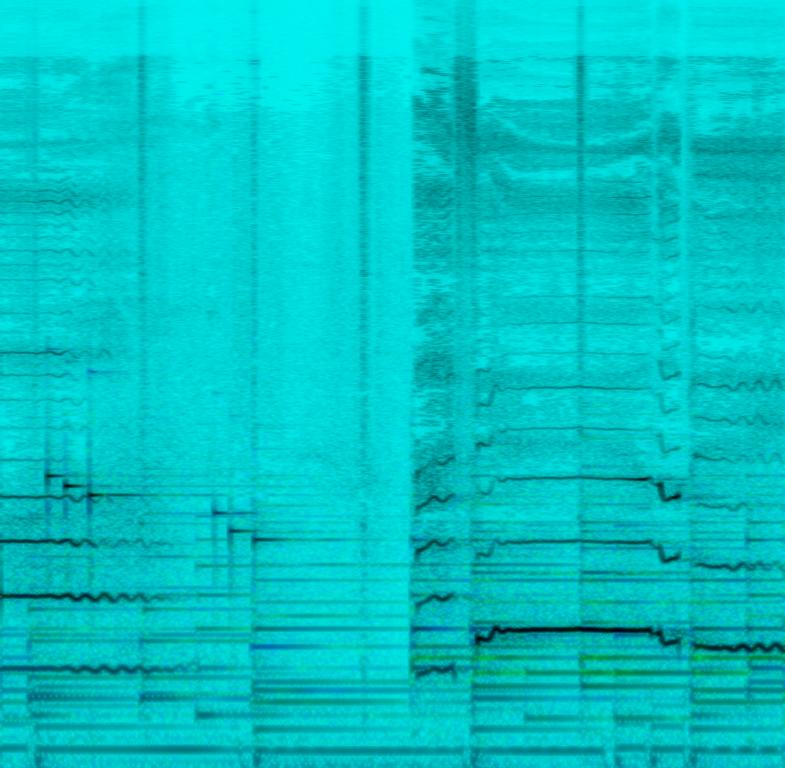
This song contains an acoustic piano playing a jazzy melody and chords along to a very light acoustic drum playing with brushes. An upright bass is playing its own line. On top of that a female voice is singing in a higher key and with a little reverb on her voice. This song may be playing at a jazz festival.